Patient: sex M, age 43
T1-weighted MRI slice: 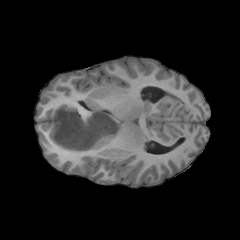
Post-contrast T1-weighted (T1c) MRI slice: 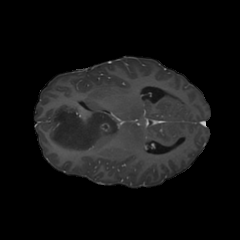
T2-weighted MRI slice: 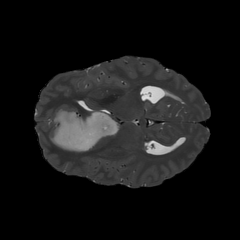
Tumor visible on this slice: yes
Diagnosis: Astrocytoma, IDH-mutant
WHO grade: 4